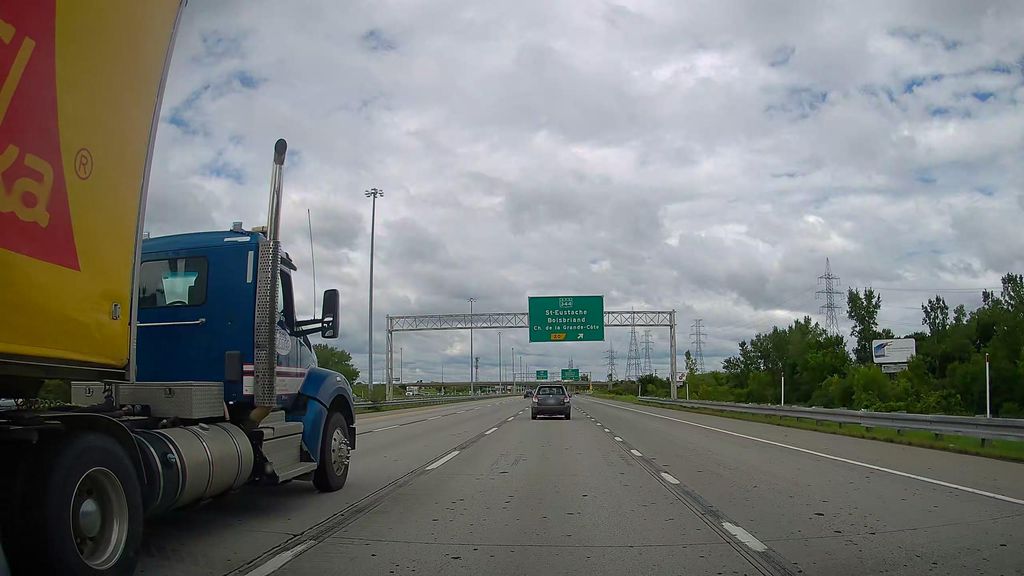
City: montreal